Interaction volume radius: 10 \u00c5
Interaction volume height: 10 \u00c5
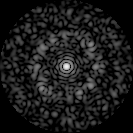
Disorder parameter: 0.8398